Question: Every time I'm trying to use the method document.createElements I receive the exception InvalidCaracterError. I changed my input to a constant string and even thought it is still doesn't works. Help will be very appreciable, please review attached image. Thanks.
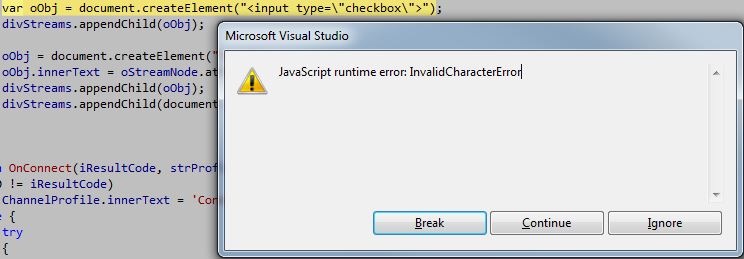
Answer: What you need to do is
'''
var input = document.createElement('input');
input.type = 'checkbox';
'''
You cannot just pass it a string containing a tag like in jquery.